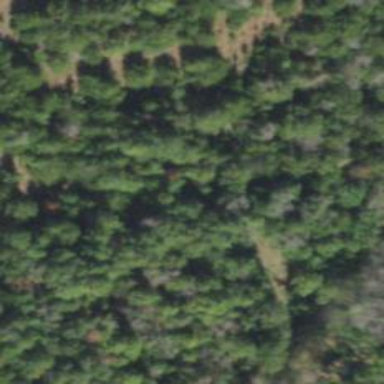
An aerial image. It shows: Mixed leaf woodland.